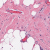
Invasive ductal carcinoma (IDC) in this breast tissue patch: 1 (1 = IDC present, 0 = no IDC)